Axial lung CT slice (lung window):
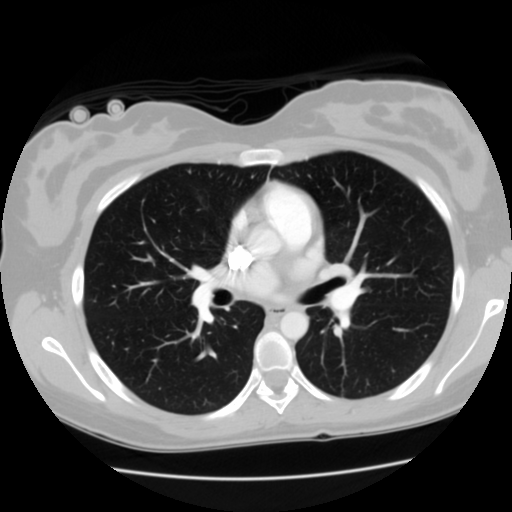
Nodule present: no